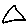
Label: triangle